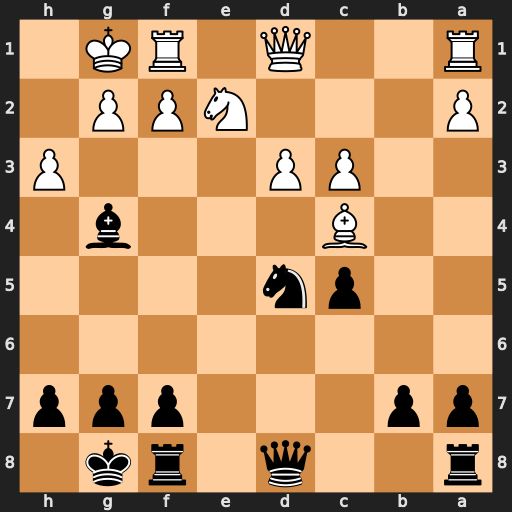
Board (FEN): r2q1rk1/pp3ppp/8/2pn4/2B3b1/2PP3P/P3NPP1/R2Q1RK1
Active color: b
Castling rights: -
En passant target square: -
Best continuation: Nxc3 Nxc3 Bxd1